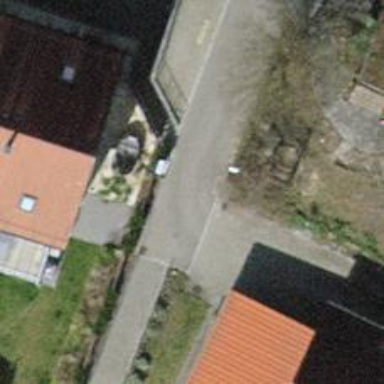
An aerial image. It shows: Set of steps on the road.